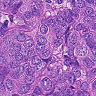
Metastatic tissue present: yes